七年级 · 画法几何学
将一副三角板按如图所示放置, 有下列结论:

(1) $\angle 1=\angle 3$;

(2)如果 $\angle 2=30^{\circ}$, 则有 $A C / / D E$;

(3)如果 $\angle 2=30^{\circ}$, 则有 $B C / / A D$;

(4)如果 $\angle 2=30^{\circ}$, 必有 $\angle 4=\angle C$.

其中正确的有 $\qquad$ . (填序号)

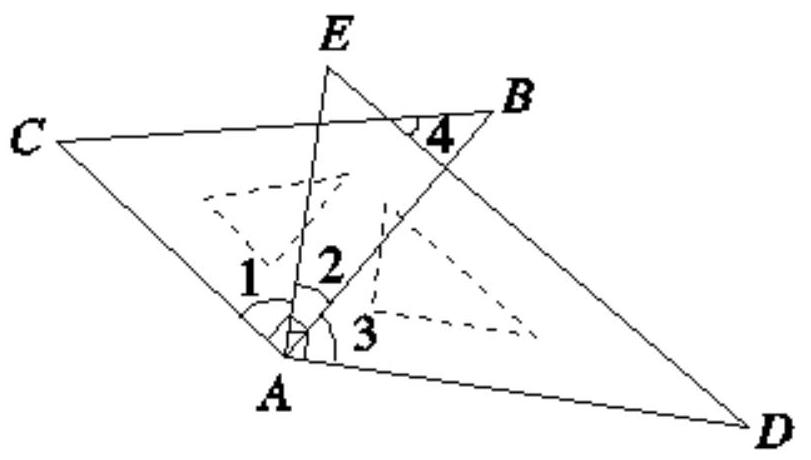
答案: 【答案】(1)(2)

【解析】

【分析】

此题主要考查学生对平行线判定与性质、余角和补角的理解和掌握, 解答此题时要明确两种三角板各角的度数. 根据两种三角板的各角的度数, 利用平行线的判定与性质结合已知条件对各个结论逐一验证, 即可得出答案.

【解答】

解: (1) $\because \angle C A B=\angle E A D=90^{\circ}$,

$\therefore \angle 1=\angle C A B-\angle 2, \angle 3=\angle E A D-\angle 2$,

$\therefore \angle 1=\angle 3$.

$\therefore$ (1)正确.

(2) $\because \angle 2=30^{\circ}$,

$\therefore \angle 1=90^{\circ}-30^{\circ}=60^{\circ}$,

$\because \angle E=60^{\circ}$,

$\therefore \angle 1=\angle E$,

$\therefore A C / / D E$.

$\therefore$ (2)正确.

(3) $\because \angle 2=30^{\circ}$,

$\therefore \angle 3=90^{\circ}-30^{\circ}=60^{\circ}$,

$\because \angle B=45^{\circ}$,

$\therefore B C$ 不平行于 $A D$.

$\therefore$ (3)错误.

(4)由(2)得 $A C / / D E$.

$\therefore \angle 4=\angle C$.

$\therefore$ (4)正确.

故答案为(1)(2).